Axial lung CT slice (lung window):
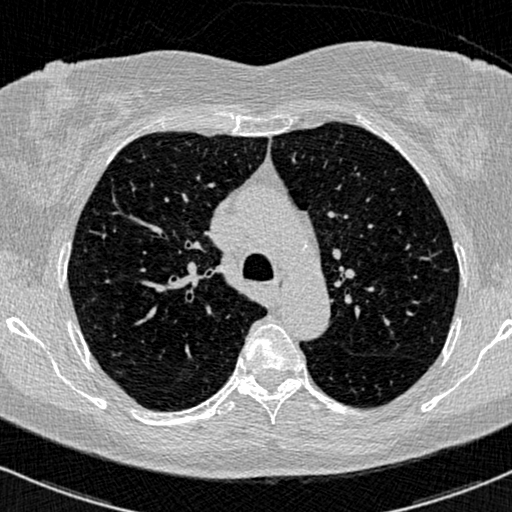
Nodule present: no